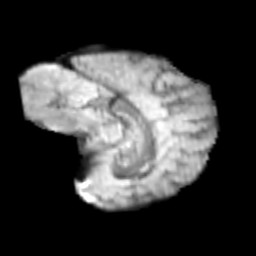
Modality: T2w
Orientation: sagittal
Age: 11
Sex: male
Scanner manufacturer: siemens
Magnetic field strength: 3 T
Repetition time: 3.8 s
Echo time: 0.07 s